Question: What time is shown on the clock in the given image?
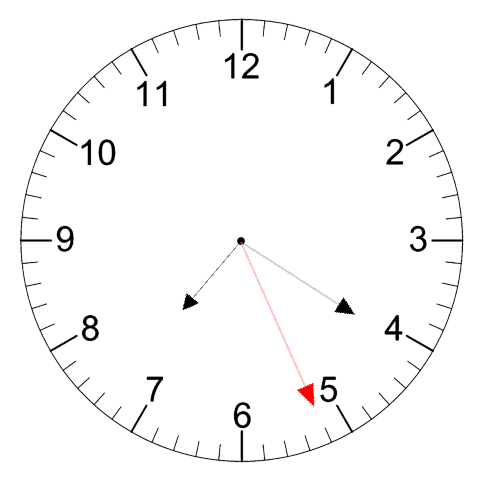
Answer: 07:20:26